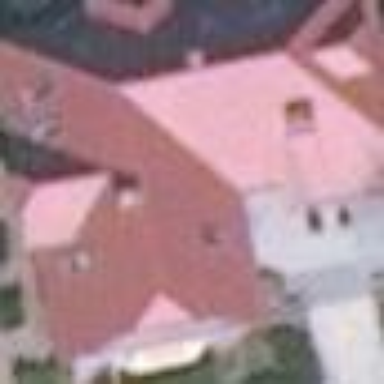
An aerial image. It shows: Gabled roof on residential building.